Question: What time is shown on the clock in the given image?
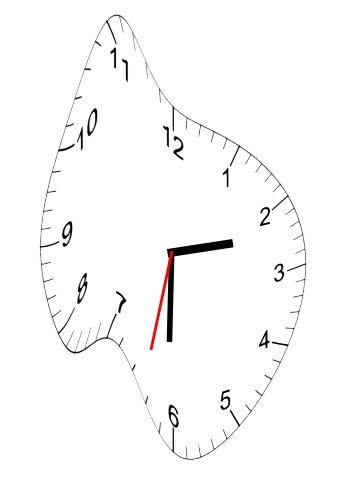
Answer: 02:30:32